Interaction volume radius: 10 \u00c5
Interaction volume height: 20 \u00c5
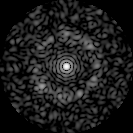
Disorder parameter: 0.7933